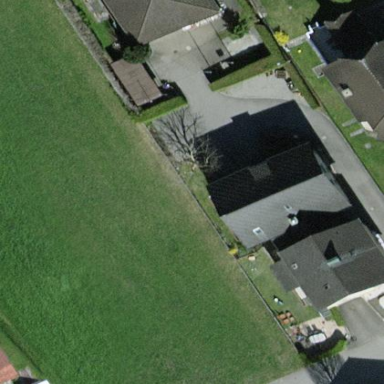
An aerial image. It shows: Detached building.